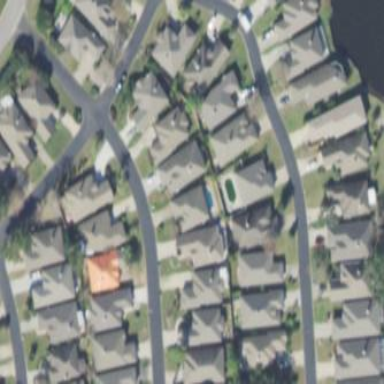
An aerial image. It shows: Single-family residential area.